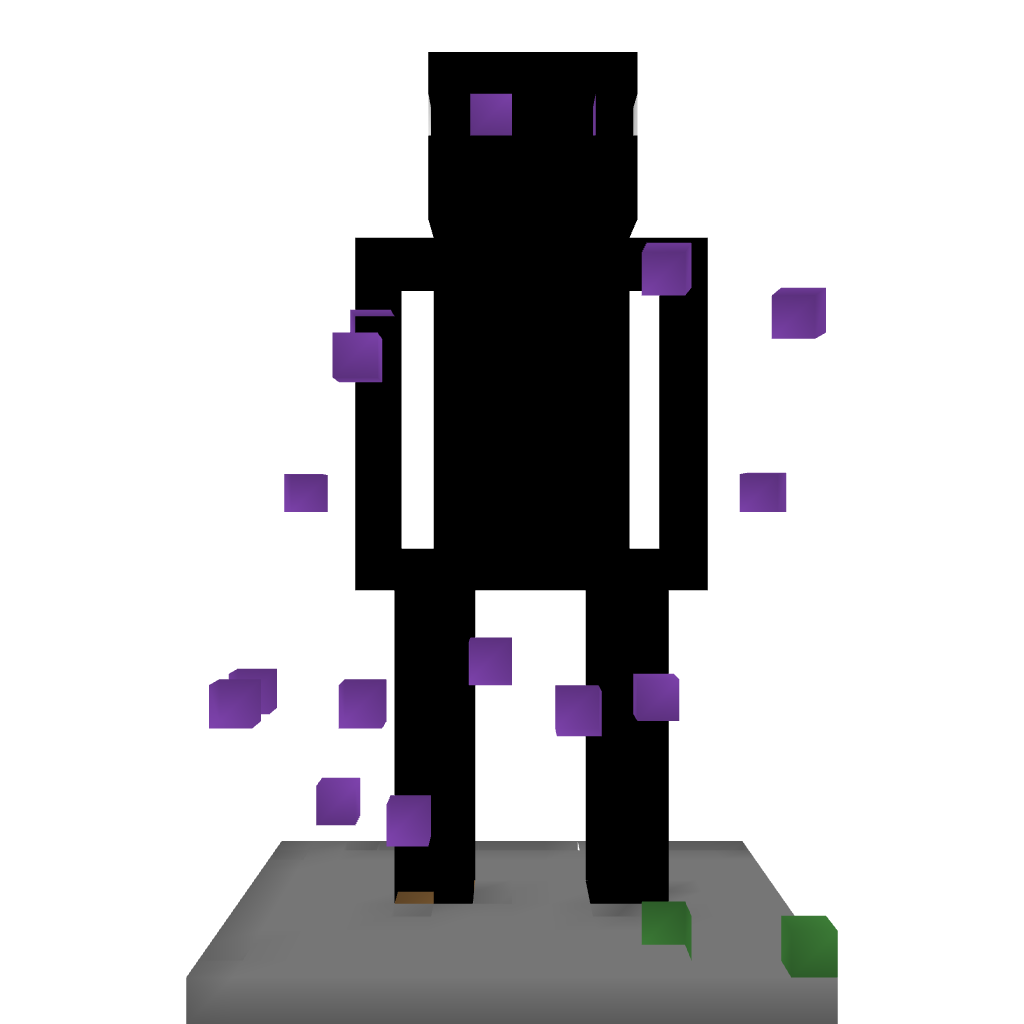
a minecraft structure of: Enderman good quality